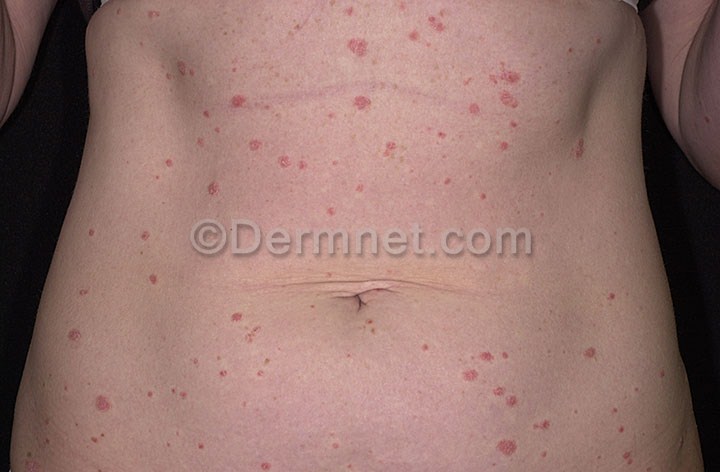
Disease: Psoriasis pictures Lichen Planus and related diseases